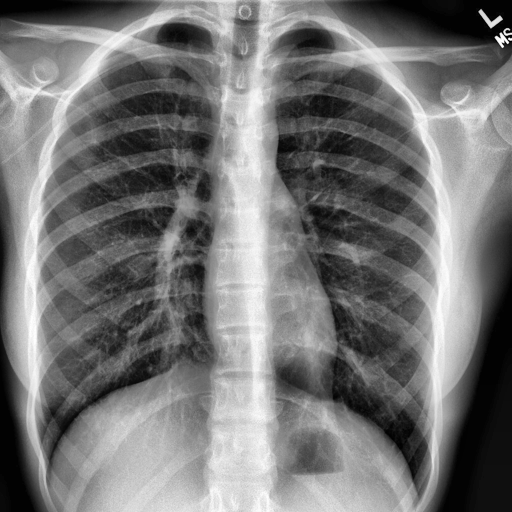
Finding: NORMAL